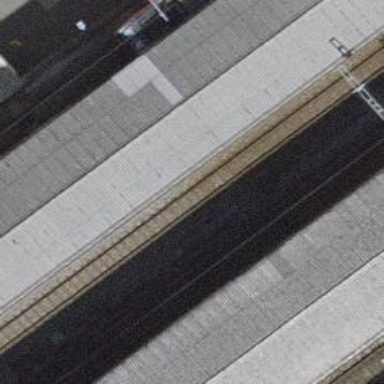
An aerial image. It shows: Stop position for public transport at railway stop.